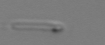
Label: Bacillariophyceae